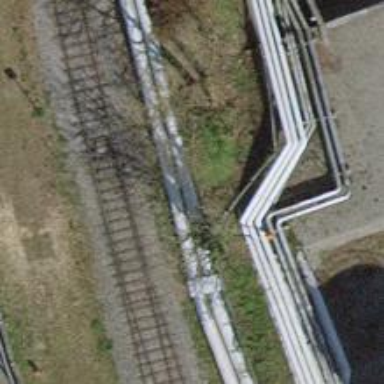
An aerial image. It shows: Pipeline structure.